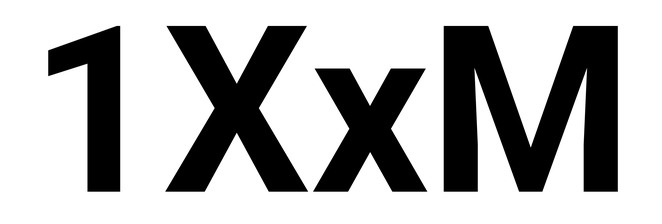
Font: Roboto_Bold